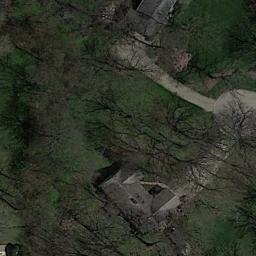
Label: residential